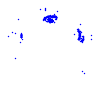
Particle: electron